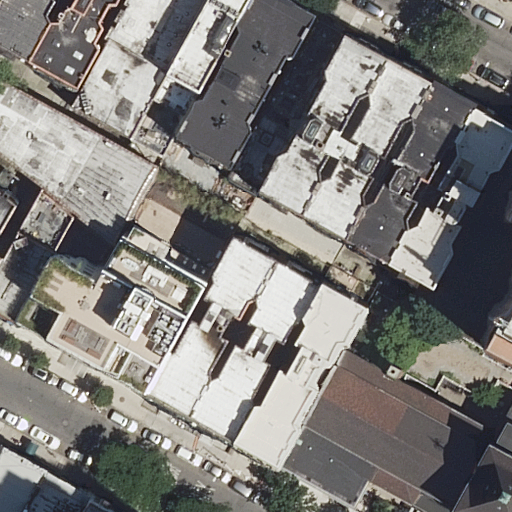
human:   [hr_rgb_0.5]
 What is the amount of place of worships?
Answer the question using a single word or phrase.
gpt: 1

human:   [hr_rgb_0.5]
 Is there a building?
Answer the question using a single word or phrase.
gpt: yes

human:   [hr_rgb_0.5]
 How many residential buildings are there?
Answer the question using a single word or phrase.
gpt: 24

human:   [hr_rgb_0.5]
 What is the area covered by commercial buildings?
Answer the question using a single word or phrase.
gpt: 0m2

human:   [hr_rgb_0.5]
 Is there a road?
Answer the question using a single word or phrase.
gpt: yes

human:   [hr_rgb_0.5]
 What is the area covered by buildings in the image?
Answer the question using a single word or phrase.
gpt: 6416m2

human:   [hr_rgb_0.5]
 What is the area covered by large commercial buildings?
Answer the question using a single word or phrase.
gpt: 0m2

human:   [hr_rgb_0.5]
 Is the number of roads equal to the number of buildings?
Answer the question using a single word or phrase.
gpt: no

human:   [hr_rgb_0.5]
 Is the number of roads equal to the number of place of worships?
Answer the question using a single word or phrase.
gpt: no

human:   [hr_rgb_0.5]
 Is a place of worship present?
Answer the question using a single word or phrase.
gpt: yes

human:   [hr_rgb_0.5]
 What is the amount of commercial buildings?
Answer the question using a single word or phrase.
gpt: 0

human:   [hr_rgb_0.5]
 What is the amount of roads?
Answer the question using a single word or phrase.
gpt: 2

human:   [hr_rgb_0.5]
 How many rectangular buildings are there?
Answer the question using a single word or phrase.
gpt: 7

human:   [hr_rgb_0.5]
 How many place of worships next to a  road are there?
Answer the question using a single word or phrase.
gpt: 1

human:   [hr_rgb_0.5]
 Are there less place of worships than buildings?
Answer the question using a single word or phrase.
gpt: yes

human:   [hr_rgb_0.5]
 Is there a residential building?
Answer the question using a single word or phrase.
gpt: yes

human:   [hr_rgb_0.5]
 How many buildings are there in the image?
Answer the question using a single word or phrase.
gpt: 24

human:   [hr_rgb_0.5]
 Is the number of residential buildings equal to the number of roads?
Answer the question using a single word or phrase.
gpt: no

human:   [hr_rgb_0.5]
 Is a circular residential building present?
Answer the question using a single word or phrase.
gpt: no

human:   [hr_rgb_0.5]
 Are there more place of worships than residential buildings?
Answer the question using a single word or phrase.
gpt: no

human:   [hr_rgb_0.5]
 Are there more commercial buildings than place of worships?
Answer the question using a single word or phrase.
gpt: no

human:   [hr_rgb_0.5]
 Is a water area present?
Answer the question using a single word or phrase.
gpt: no

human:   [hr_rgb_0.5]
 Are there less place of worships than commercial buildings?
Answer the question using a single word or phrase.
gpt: no

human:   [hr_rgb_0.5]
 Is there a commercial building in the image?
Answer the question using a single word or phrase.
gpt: no

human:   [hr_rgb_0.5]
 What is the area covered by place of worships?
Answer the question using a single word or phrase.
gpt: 183m2

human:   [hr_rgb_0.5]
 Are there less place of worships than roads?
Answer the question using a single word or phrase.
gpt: yes

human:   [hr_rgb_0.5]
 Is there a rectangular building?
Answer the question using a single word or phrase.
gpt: yes

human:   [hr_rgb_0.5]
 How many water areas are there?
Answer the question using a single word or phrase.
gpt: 0

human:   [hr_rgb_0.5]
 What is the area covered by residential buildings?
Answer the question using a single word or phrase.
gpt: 6416m2

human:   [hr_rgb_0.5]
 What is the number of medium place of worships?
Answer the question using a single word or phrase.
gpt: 1

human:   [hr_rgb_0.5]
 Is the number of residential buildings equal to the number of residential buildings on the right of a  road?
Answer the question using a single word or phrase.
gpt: no

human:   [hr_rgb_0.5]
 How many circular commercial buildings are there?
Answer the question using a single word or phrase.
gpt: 0

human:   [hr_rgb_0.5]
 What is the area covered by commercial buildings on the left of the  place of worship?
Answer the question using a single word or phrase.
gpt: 0m2

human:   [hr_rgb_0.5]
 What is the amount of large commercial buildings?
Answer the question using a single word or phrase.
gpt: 0

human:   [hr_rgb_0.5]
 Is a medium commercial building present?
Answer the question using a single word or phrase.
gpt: no

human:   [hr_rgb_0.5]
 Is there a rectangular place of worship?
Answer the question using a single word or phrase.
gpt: yes

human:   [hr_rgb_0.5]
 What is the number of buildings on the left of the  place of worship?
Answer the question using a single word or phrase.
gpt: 20

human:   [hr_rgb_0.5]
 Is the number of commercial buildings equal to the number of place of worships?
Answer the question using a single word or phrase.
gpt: no

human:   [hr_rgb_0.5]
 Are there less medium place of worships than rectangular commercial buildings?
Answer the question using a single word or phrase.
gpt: no

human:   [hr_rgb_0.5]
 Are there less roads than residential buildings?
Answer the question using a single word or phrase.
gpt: yes

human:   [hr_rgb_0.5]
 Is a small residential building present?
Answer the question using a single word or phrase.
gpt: yes

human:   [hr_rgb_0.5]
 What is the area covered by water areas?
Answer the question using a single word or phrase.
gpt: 0m2

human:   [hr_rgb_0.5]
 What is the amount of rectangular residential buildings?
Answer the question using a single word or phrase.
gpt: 7

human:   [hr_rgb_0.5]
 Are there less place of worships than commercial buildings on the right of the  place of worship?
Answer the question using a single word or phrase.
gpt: no

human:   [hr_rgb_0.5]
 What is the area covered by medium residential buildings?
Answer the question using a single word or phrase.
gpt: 5624m2

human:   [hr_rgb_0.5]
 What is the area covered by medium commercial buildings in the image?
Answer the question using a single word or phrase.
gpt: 0m2

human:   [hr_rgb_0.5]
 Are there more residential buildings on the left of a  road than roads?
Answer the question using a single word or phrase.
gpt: yes

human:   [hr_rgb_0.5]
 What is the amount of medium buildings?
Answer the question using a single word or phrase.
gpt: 19

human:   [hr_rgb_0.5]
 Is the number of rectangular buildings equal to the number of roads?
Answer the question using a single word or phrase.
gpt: no

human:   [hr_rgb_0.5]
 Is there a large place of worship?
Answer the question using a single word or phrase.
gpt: no

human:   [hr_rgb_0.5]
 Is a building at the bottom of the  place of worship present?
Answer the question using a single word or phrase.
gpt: no

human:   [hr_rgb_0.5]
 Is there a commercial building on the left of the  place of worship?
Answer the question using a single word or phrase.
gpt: no

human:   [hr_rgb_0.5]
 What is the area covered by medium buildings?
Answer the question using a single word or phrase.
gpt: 5624m2

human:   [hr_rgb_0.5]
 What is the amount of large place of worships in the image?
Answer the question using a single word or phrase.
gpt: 0

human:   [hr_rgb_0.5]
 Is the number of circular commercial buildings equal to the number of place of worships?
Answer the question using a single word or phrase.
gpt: no

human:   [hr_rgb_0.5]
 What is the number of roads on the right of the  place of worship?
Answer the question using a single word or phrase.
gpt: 0

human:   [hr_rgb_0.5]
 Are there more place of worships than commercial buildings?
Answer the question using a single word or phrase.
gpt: yes

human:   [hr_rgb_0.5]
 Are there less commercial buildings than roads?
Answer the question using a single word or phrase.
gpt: yes

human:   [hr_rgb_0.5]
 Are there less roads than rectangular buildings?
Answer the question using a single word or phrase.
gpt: yes

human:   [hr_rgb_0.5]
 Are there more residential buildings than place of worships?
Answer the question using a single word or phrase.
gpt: yes

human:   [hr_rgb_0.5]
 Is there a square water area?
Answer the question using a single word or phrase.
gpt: no

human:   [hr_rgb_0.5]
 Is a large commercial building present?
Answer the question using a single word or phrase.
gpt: no

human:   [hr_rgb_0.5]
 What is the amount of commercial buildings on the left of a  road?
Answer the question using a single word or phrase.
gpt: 0

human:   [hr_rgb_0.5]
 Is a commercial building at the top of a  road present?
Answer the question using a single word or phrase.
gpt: no